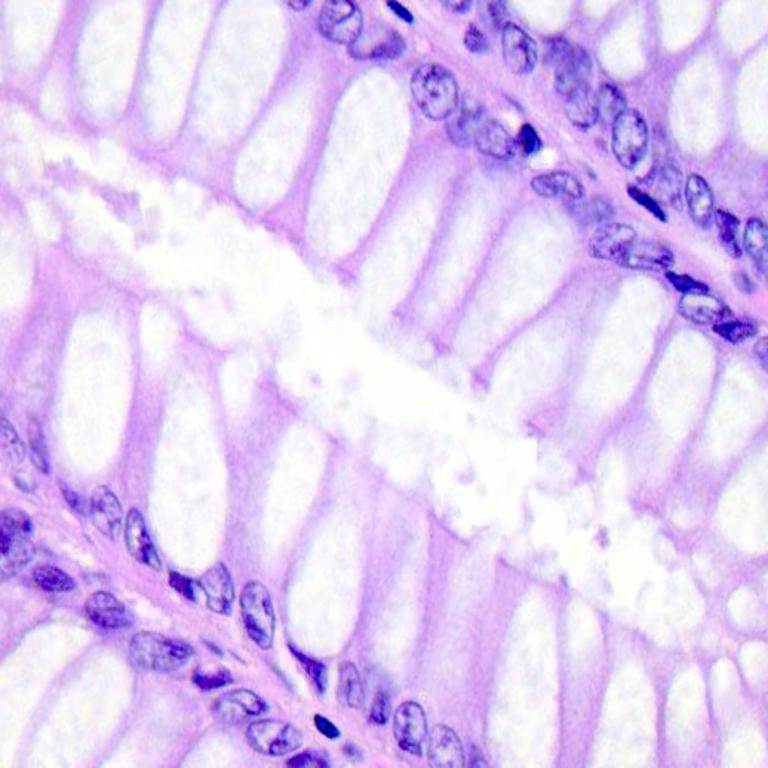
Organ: colon
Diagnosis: benign